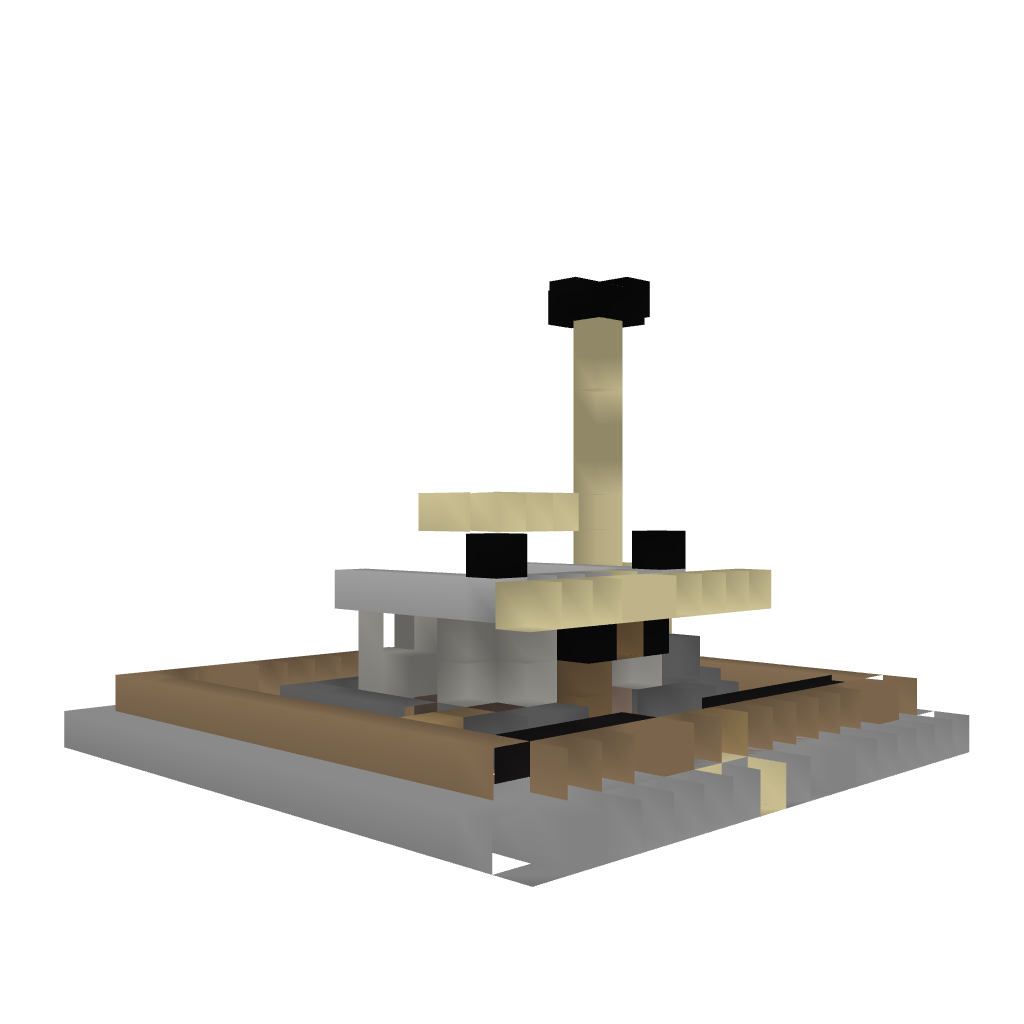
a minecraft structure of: Norton House 1